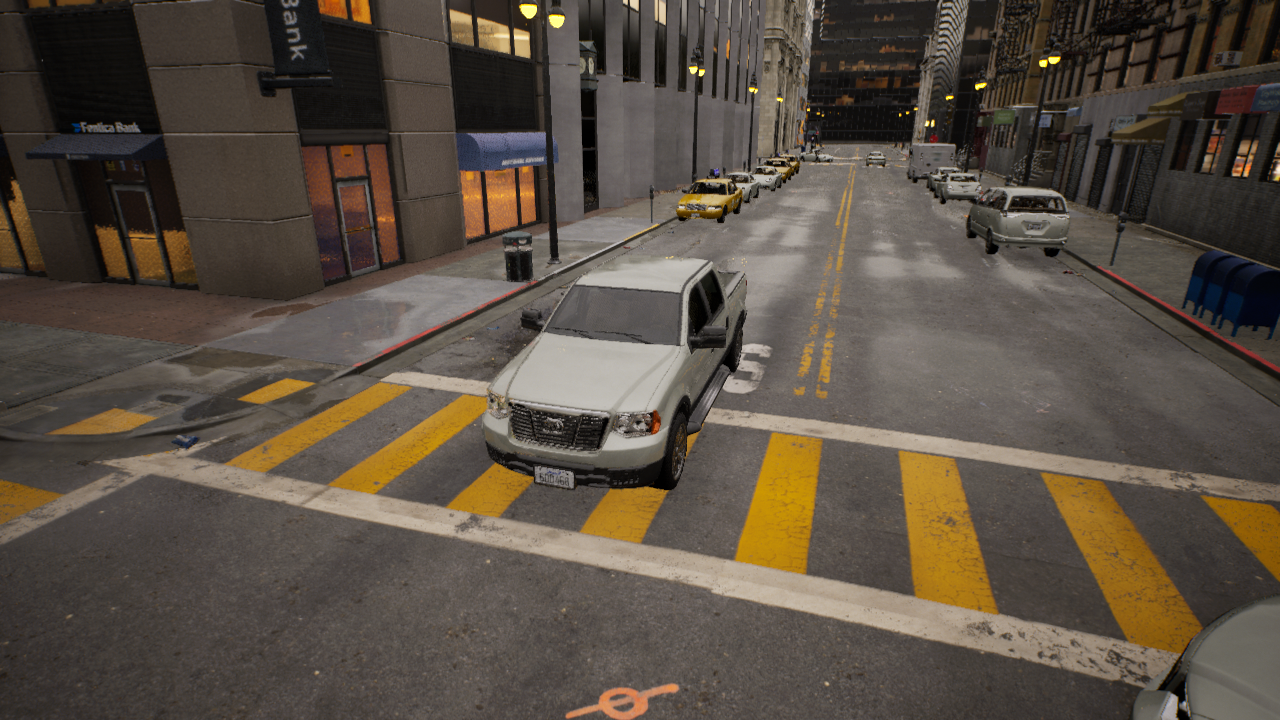
Venue: residential
Lighting: golden hour
Vehicle rig: pickup